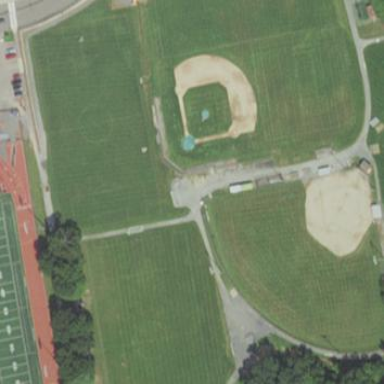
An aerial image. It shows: Baseball pitch for leisure land.